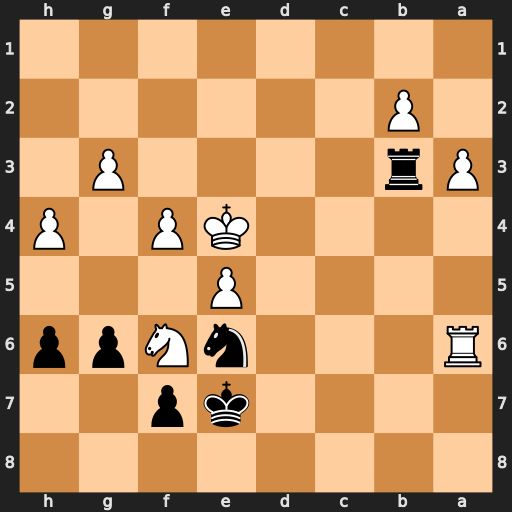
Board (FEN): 8/4kp2/R3nNpp/4P3/4KP1P/Pr4P1/1P6/8
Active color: b
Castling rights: -
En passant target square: -
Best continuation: Nc5+ Kd5 Nxa6